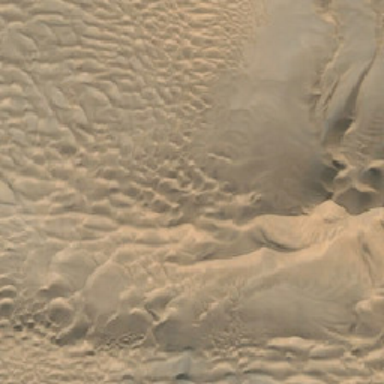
The desert is covered with small sand .